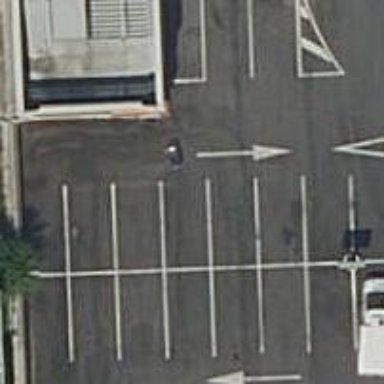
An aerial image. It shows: Parking area with surface.